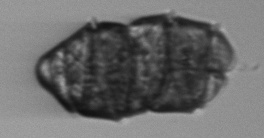
Label: Margalefidinium